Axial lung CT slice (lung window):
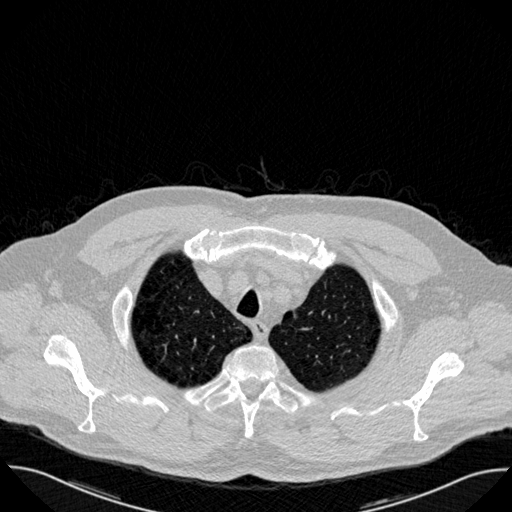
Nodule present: no